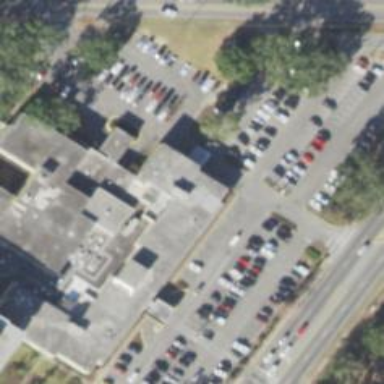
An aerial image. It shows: Parking space.